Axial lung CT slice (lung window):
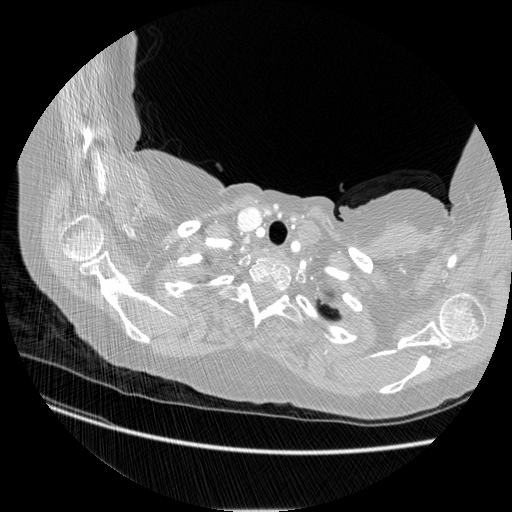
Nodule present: no